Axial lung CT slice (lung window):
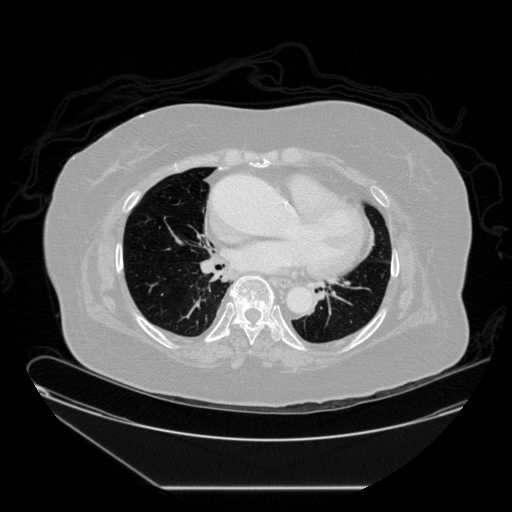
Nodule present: no